Question: I need it to look like this:
Here is the markup:
'''
<div class="hni_vaBreadcrumbContainer">
<progress class="hni_vaBreadcrumbProgress" value="0" max="100"></progress>
<span class="hni_vaBreadcrumbContent">0%</span>
</div>
'''
Here are a couple jfiddles I tried but couldn't get working:
<URL>
I could just use a background image for the percentage text but prefer all CSS.
thanks!
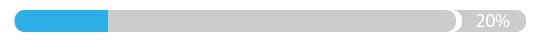
Answer: I think I actually figured it out with very little markup/css.
<URL>
Markup
'''
<div class='wrapper'>
<div class='concave'><span class="percent">20%</span></div>
</div>
'''
CSS
'''
div.wrapper {
background:blue;
width:80px;
height:20px;
position:relative;
border-radius: 50px;
}
div.concave {
position:absolute;
background:white;
width:20px;
height:20px;
border-radius:50px;
left:-3px;
}
span.percent {
padding-left: 40px;
color: #fff;
}
'''